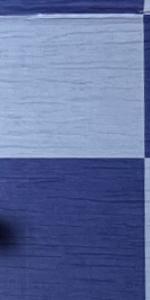
Label: Empty